【题型】选择题　【知识点】向量　【难度】medium
如图，在梯形 \(ABCD\) 中，\(AB \parallel CD\)，\(AB = 2CD\)，且 \(\overrightarrow{BC} = 3\overrightarrow{EC}\)，\(F\) 为 \(AE\) 的中点。若 \(\overrightarrow{AB} = \vec{a}\)，\(\overrightarrow{AD} = \vec{b}\)，则（）

A. \(\overrightarrow{BC} = -\frac{1}{2}\vec{a} + \vec{b}\) \quad

B. \(\overrightarrow{AE} = \frac{2}{3}\vec{a} + \frac{1}{3}\vec{b}\) \quad

C. \(\overrightarrow{BF} = -\frac{2}{3}\vec{a} + \frac{1}{3}\vec{b}\) \quad

D. \(\overrightarrow{CF} = -\frac{1}{6}\vec{a} - \frac{2}{3}\vec{b}\)

\vspace{1em}
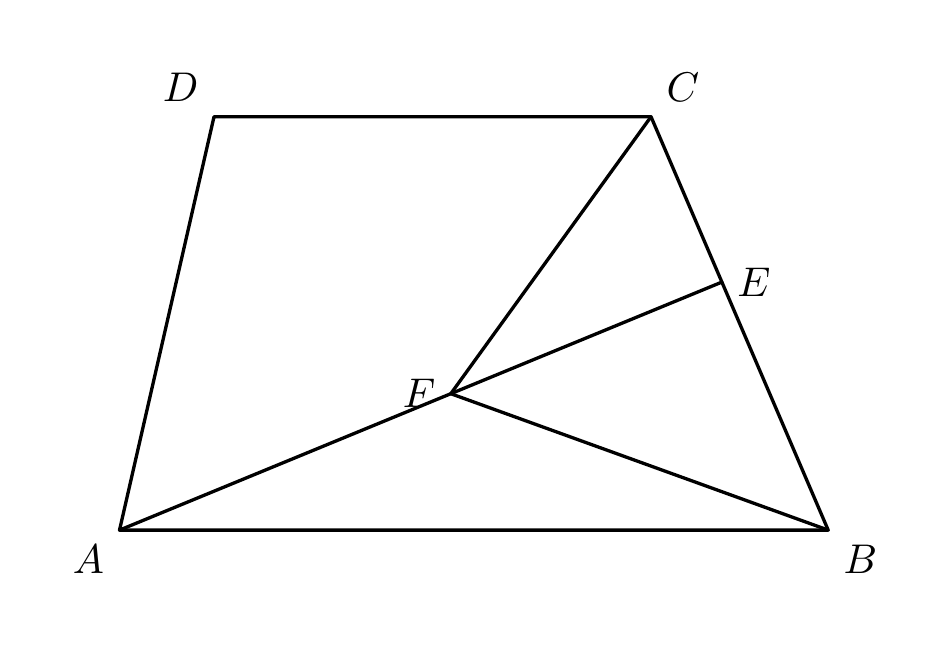
【解答】
【答案】ACD

【分析】由平面向量运算法则逐项计算即可。

【解答】解：对于A：根据梯形 \(ABCD\) 中，\(AB \parallel CD\)，\(AB = 2CD\)，得 \(\overrightarrow{DC} = \frac{1}{2}\overrightarrow{AB}\)，所以 \(\overrightarrow{BC} = \overrightarrow{BA} + \overrightarrow{AD} + \overrightarrow{DC} = -\vec{a} + \vec{b} + \frac{1}{2}\vec{a} = -\frac{1}{2}\vec{a} + \vec{b}\)，故选项A正确；

对于B：由 \(\overrightarrow{BC} = 3\overrightarrow{EC}\) 得 \(\overrightarrow{BE} = \frac{2}{3}\overrightarrow{BC}\)，计算得：\(\overrightarrow{AE} = \overrightarrow{AB} + \overrightarrow{BE} = \vec{a} + \frac{2}{3}\left(-\frac{1}{2}\vec{a} + \vec{b}\right) = \frac{2}{3}\vec{a} + \frac{2}{3}\vec{b}\)，故选项B错误；

对于C：\(F\) 为 \(AE\) 中点，则 \(\overrightarrow{AF} = \frac{1}{2}\overrightarrow{AE} = \frac{1}{3}\vec{a} + \frac{1}{3}\vec{b}\)，于是：\(\overrightarrow{BF} = \overrightarrow{BA} + \overrightarrow{AF} = -\vec{a} + \left(\frac{1}{3}\vec{a} + \frac{1}{3}\vec{b}\right) = -\frac{2}{3}\vec{a} + \frac{1}{3}\vec{b}\)，故选项C正确；

对于D：\(\overrightarrow{CF} = \overrightarrow{AF} - \overrightarrow{AC}\)，其中 \(\overrightarrow{AC} = \overrightarrow{AD} + \overrightarrow{DC} = \frac{1}{2}\vec{a} + \vec{b}\)，\(\overrightarrow{AF} = \frac{1}{3}\vec{a} + \frac{1}{3}\vec{b}\)，则：\(\overrightarrow{CF} = \left(\frac{1}{3}\vec{a} + \frac{1}{3}\vec{b}\right) - \left(\frac{1}{2}\vec{a} + \vec{b}\right) = -\frac{1}{6}\vec{a} - \frac{2}{3}\vec{b}\)，故选项D正确。

故选：ACD。

【点评】本题考查了向量加法和减法、数乘的几何意义，向量的数乘运算，是基础题。